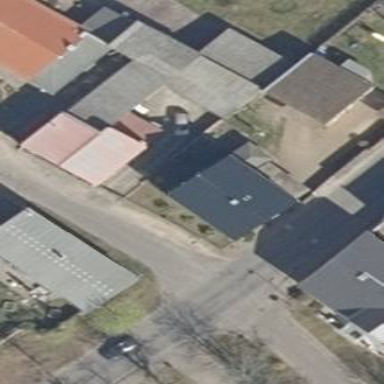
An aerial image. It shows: Detached building.